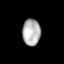
Tissue: lung
Cell type: Epithelial cells
Senescence score: 0.2301
Nuclear area (px): 474
Mean DAPI intensity: 177.846